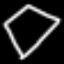
Label: diamond